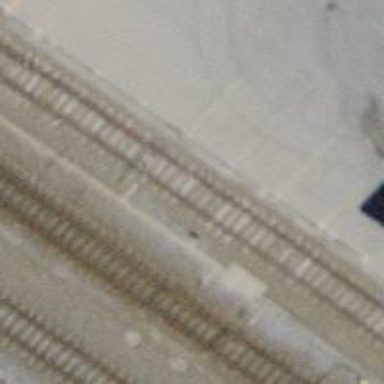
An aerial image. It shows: Railway switch with the turnout on the left side.